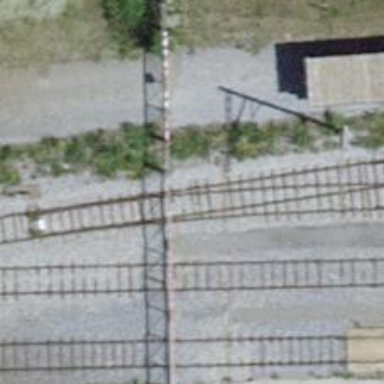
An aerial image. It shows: Railway switch with the turnout on the right side.